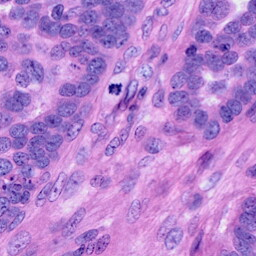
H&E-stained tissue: Ovarian